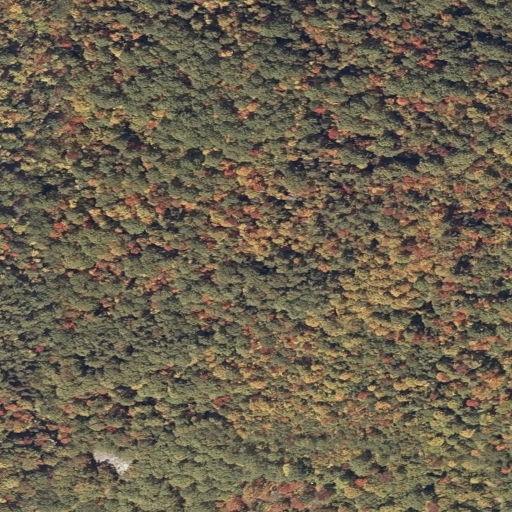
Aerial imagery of mountain in Maine named Flints Mountain containing mixed forest, deciduous forest, and evergreen forest